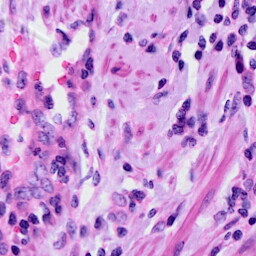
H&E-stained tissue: Cervix